Question:
How to create this feature in which the no. of unread messages are displayed on top right of a navigation bar's button?
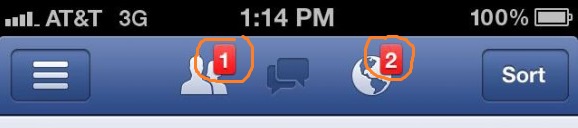
Answer: That could just be a red view with a label added on top of a UINavigationBar. For example, add this code and you'll notice something similar over the navigation bar:
'''
UILabel *redLabel = [[UILabel alloc] init];
[redLabel setBackgroundColor:[UIColor redColor]];
[redLabel setTextColor:[UIColor whiteColor]];
[redLabel setText:@"2"];
[redLabel setFont:[UIFont boldSystemFontOfSize:14.0]];
[redLabel setShadowColor:[UIColor blackColor]];
[redLabel setShadowOffset:CGSizeMake(0, 1)];
[redLabel setTextAlignment:NSTextAlignmentCenter];
[redLabel sizeToFit];
[redLabel setFrame:CGRectMake(120, 4, [redLabel frame].size.width + 6, [redLabel frame].size.height)];
[[[self navigationController] navigationBar] addSubview:redLabel];
'''